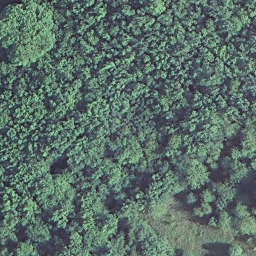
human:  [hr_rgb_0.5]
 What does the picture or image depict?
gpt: forest